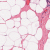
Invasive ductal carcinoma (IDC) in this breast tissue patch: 0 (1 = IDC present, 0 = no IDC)